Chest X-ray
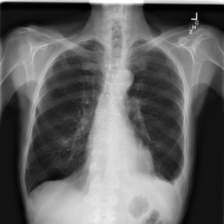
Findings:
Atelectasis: negative
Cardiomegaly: negative
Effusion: positive
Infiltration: negative
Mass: negative
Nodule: negative
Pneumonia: negative
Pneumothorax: negative
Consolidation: negative
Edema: negative
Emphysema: negative
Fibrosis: negative
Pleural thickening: positive
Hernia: negative